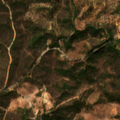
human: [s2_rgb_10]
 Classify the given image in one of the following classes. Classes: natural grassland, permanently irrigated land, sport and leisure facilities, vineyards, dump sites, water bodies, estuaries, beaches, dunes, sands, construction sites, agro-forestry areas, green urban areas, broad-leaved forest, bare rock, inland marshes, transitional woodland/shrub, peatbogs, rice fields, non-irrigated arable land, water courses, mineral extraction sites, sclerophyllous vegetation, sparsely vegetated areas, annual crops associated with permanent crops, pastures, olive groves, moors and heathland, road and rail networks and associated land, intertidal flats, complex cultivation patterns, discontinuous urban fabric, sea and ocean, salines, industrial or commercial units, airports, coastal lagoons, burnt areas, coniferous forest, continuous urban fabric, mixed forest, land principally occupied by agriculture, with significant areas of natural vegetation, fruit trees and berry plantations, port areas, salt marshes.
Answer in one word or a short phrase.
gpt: land principally occupied by agriculture, with significant areas of natural vegetation, broad-leaved forest